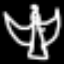
Label: angel